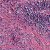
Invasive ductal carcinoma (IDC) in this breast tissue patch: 1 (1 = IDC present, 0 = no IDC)